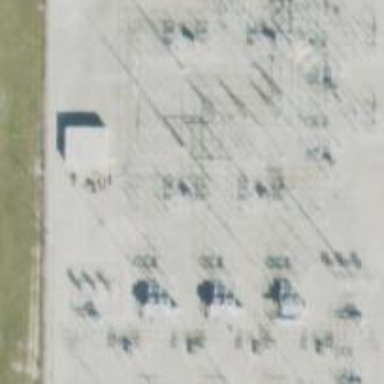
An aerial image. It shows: Switch for power supply.